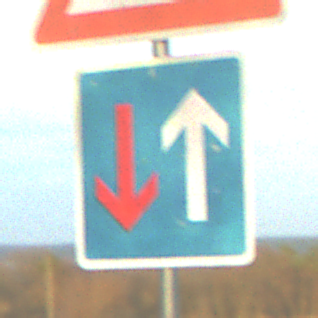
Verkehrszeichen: VorrangVorGegenverkehr
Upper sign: KinderLinks
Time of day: SunriseSunset
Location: Outdoor (Nature)
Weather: PartlyCloudy
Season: NotSpecified
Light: Natural